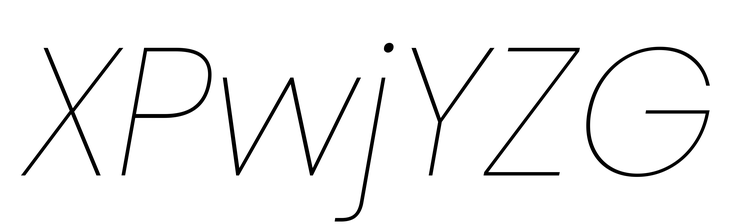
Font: Poppins-ThinItalic